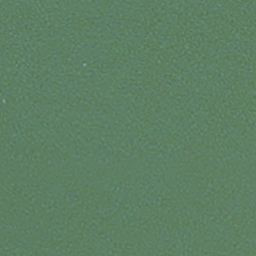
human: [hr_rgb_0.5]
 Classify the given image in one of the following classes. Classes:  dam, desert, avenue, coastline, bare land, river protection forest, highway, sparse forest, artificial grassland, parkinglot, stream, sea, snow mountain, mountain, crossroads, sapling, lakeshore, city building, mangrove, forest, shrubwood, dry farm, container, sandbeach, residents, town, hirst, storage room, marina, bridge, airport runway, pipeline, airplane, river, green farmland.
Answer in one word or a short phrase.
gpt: sea